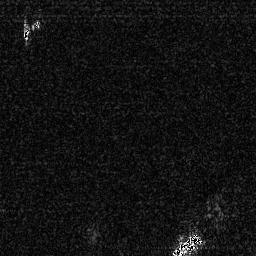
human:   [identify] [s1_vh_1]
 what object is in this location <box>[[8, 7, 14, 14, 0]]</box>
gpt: <ref>1 small ship at the top left</ref>